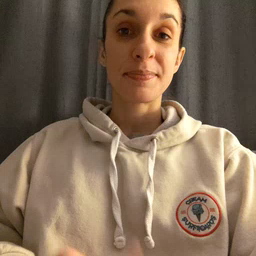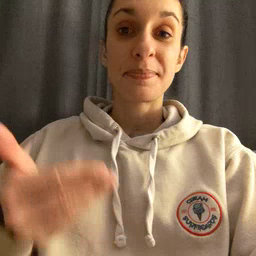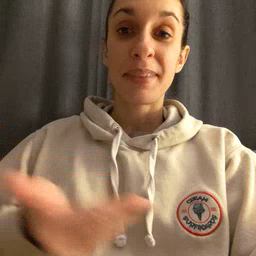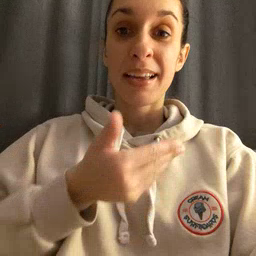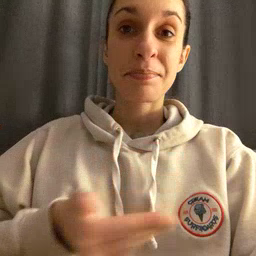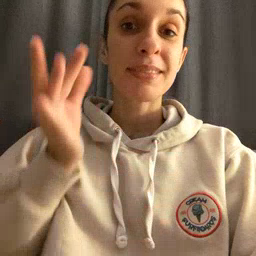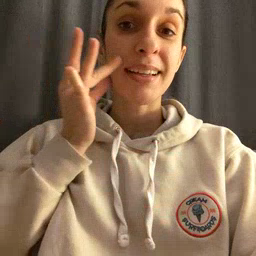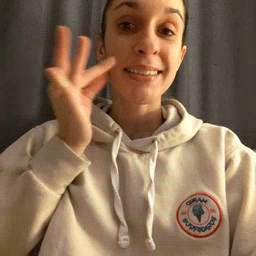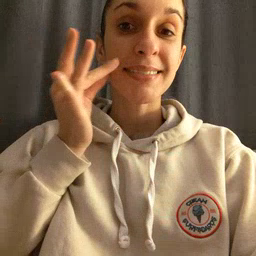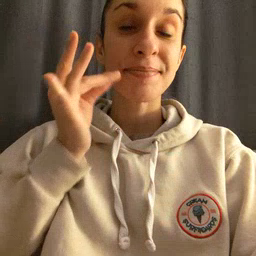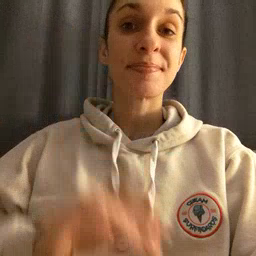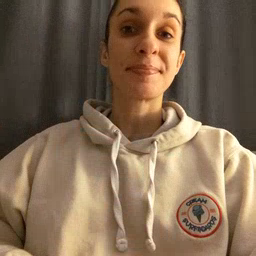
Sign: kitty